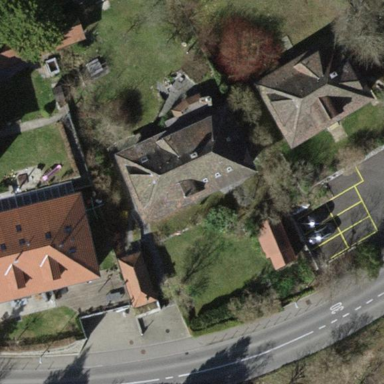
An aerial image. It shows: Detached building with gambrel roof design.